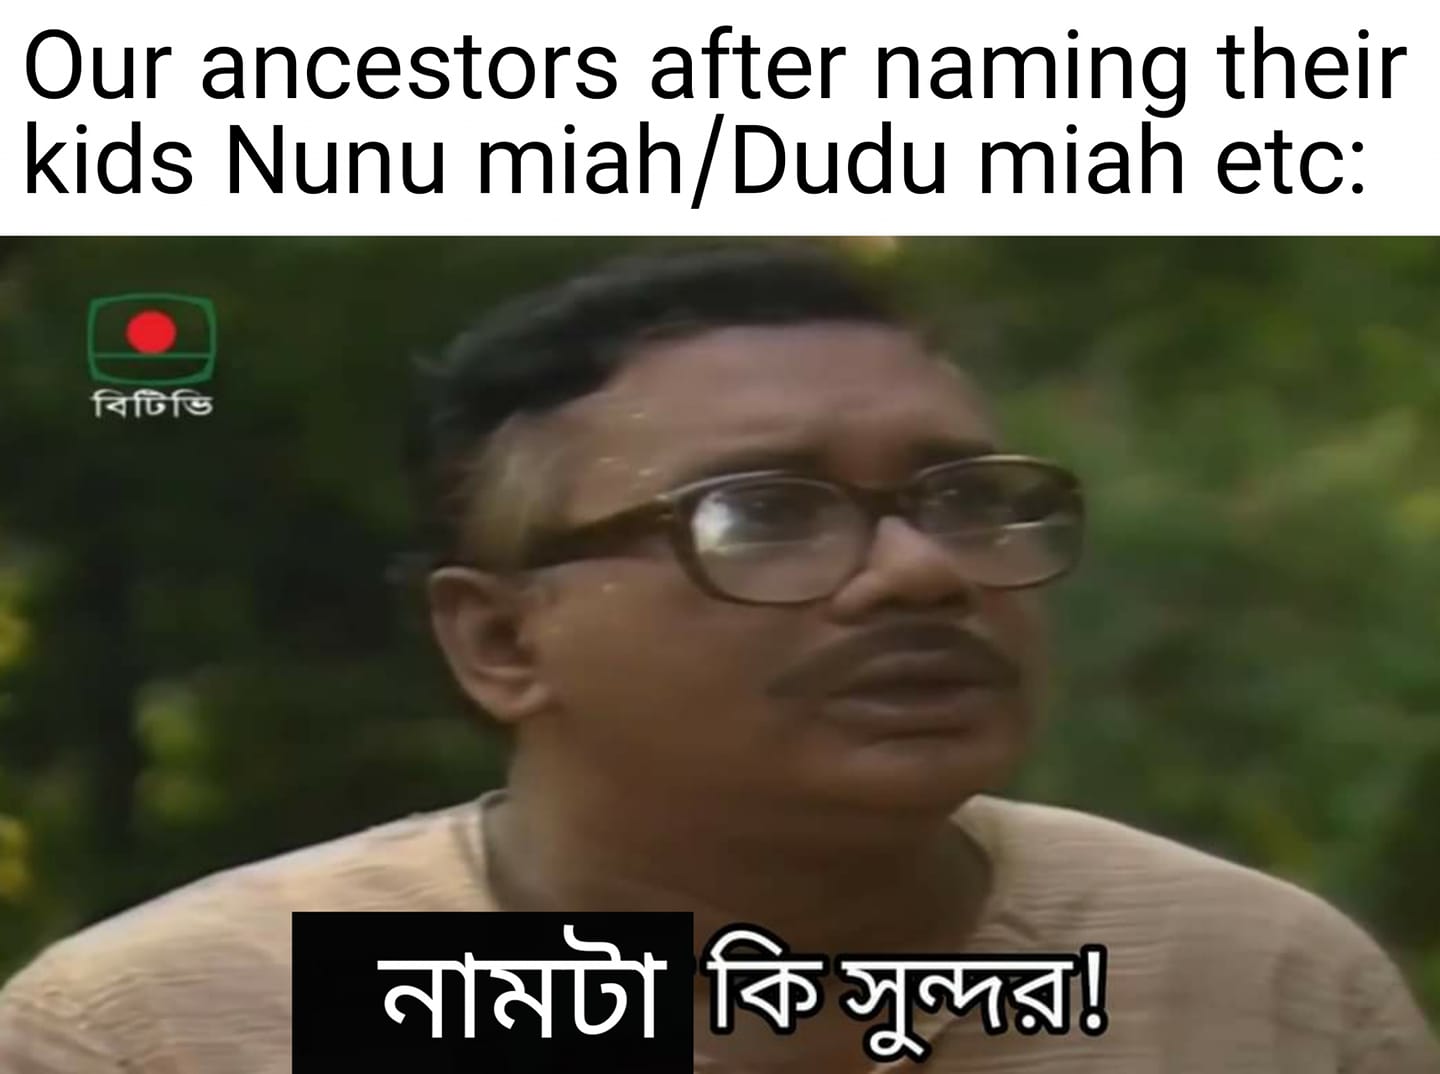
Caption: Our ancestors after naming their kids Nunu miah / Dudu miah etc :  নামটা কি সুন্দর !
Label: non-hate